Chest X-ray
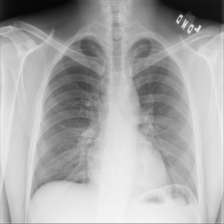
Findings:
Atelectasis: negative
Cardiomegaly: negative
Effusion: negative
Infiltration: negative
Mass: negative
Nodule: negative
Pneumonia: negative
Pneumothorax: negative
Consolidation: negative
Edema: negative
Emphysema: negative
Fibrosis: negative
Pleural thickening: negative
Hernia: negative